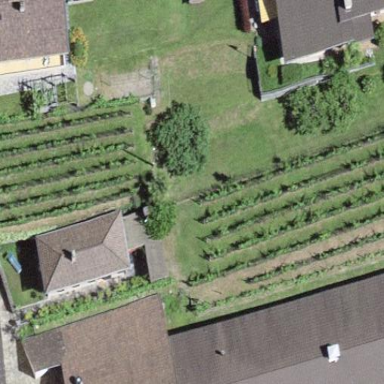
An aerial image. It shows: Vineyard.